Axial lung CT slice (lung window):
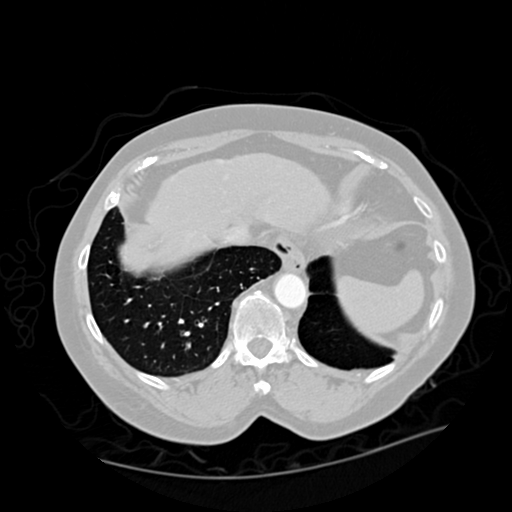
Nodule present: no